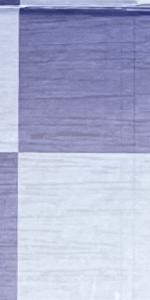
Label: Empty